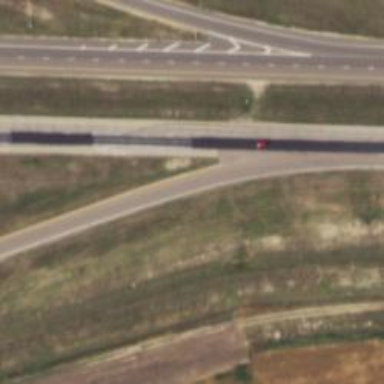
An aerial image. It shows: Solid road edge marking is visible.